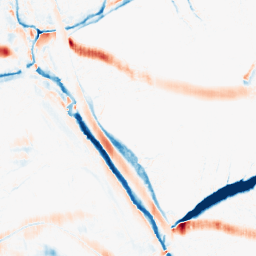
Category: morphological
Decomposition family: morphological_ellipse
Decomposition parameters: operation: average
width: 20
height: 5
Upsampling method: bilinear
Upsampling parameters: scale: 2
Upsampling scale: 2